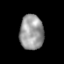
Tissue: prostate
Cell type: T cells
Senescence score: 0.2311
Nuclear area (px): 809
Mean DAPI intensity: 154.878